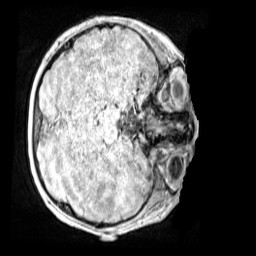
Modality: MP2RAGE
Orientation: axial
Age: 9
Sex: male
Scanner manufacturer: siemens
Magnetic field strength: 3 T
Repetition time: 4 s
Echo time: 0.00299 s